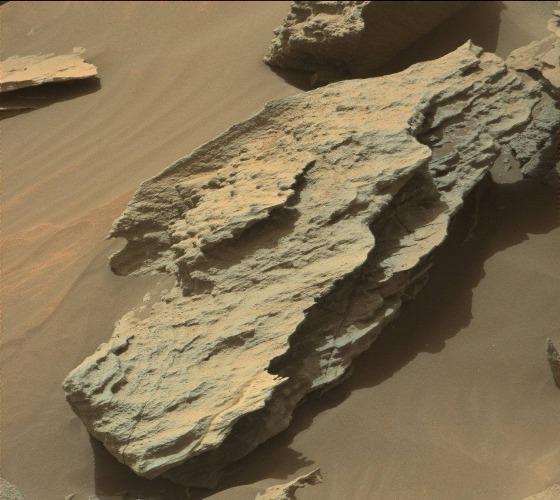
Terrain classes present: Gravel / Sand / Soil, Rock, Shadow